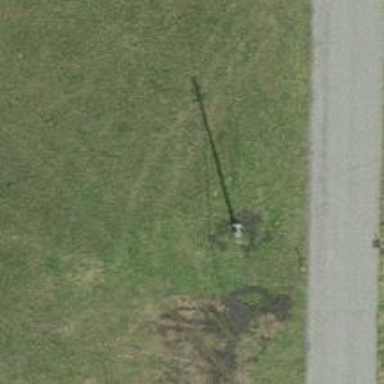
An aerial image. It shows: Minor power line.